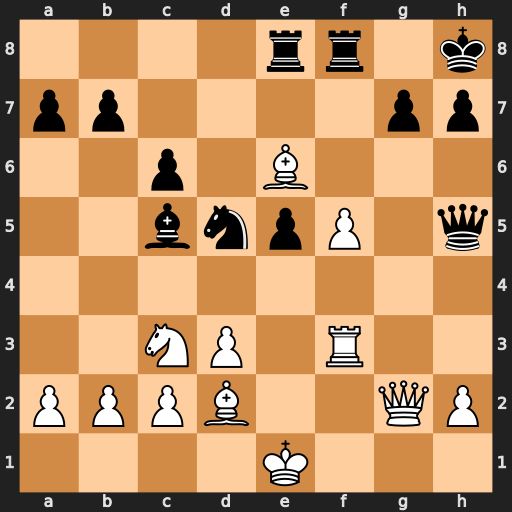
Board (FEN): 4rr1k/pp4pp/2p1B3/2bnpP1q/8/2NP1R2/PPPB2QP/4K3
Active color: w
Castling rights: -
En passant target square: -
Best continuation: Rh3 Bf2+ Kxf2 Qxh3 Qxh3